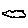
Label: cloud